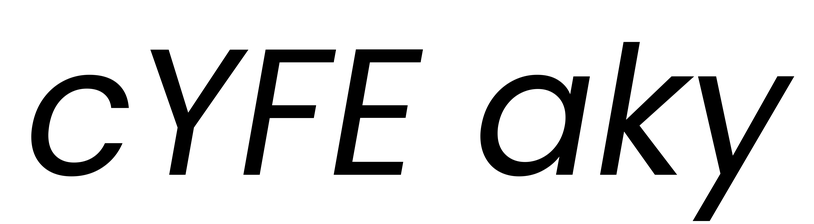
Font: Poppins-Italic